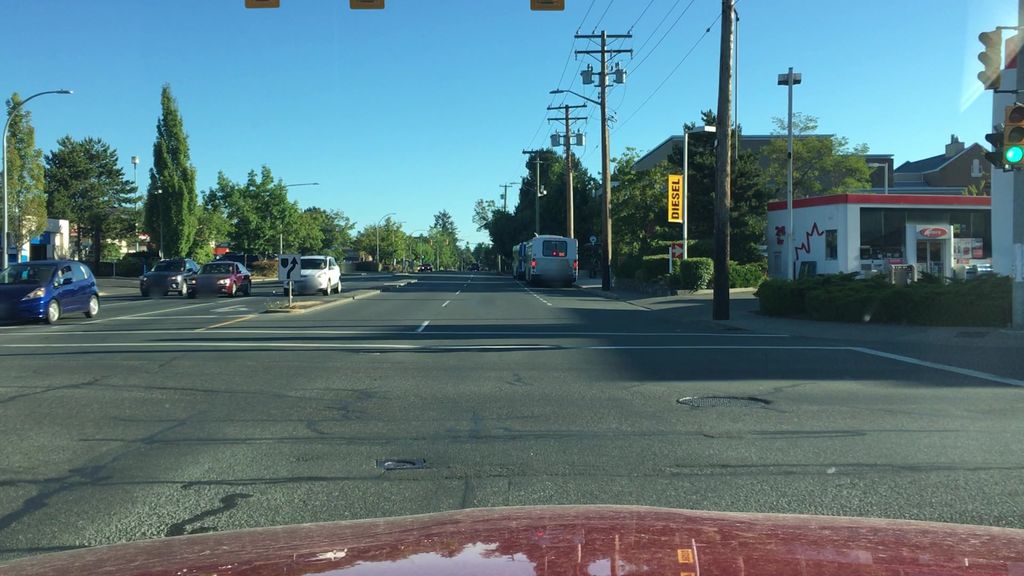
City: victoria